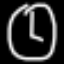
Label: clock